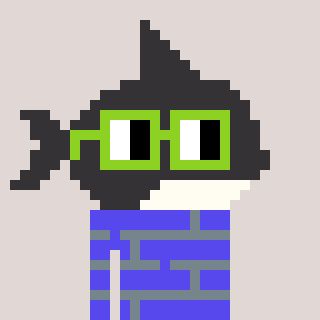
a pixel art character with square light green glasses, a orca-shaped head and a computerblue-colored body on a warm background